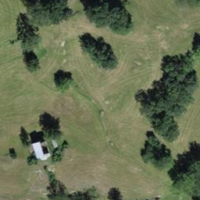
EUNIS habitat code: 23
Species observed at this site:
Polystichum lonchitis